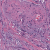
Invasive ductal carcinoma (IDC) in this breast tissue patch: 1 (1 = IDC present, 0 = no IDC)